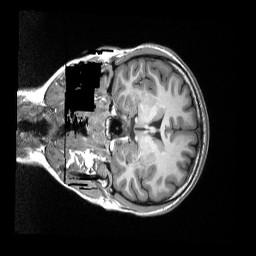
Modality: T1w
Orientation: coronal
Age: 19
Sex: female
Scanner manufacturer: siemens
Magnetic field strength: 3 T
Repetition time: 2.3 s
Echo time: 0.00298 s